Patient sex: M
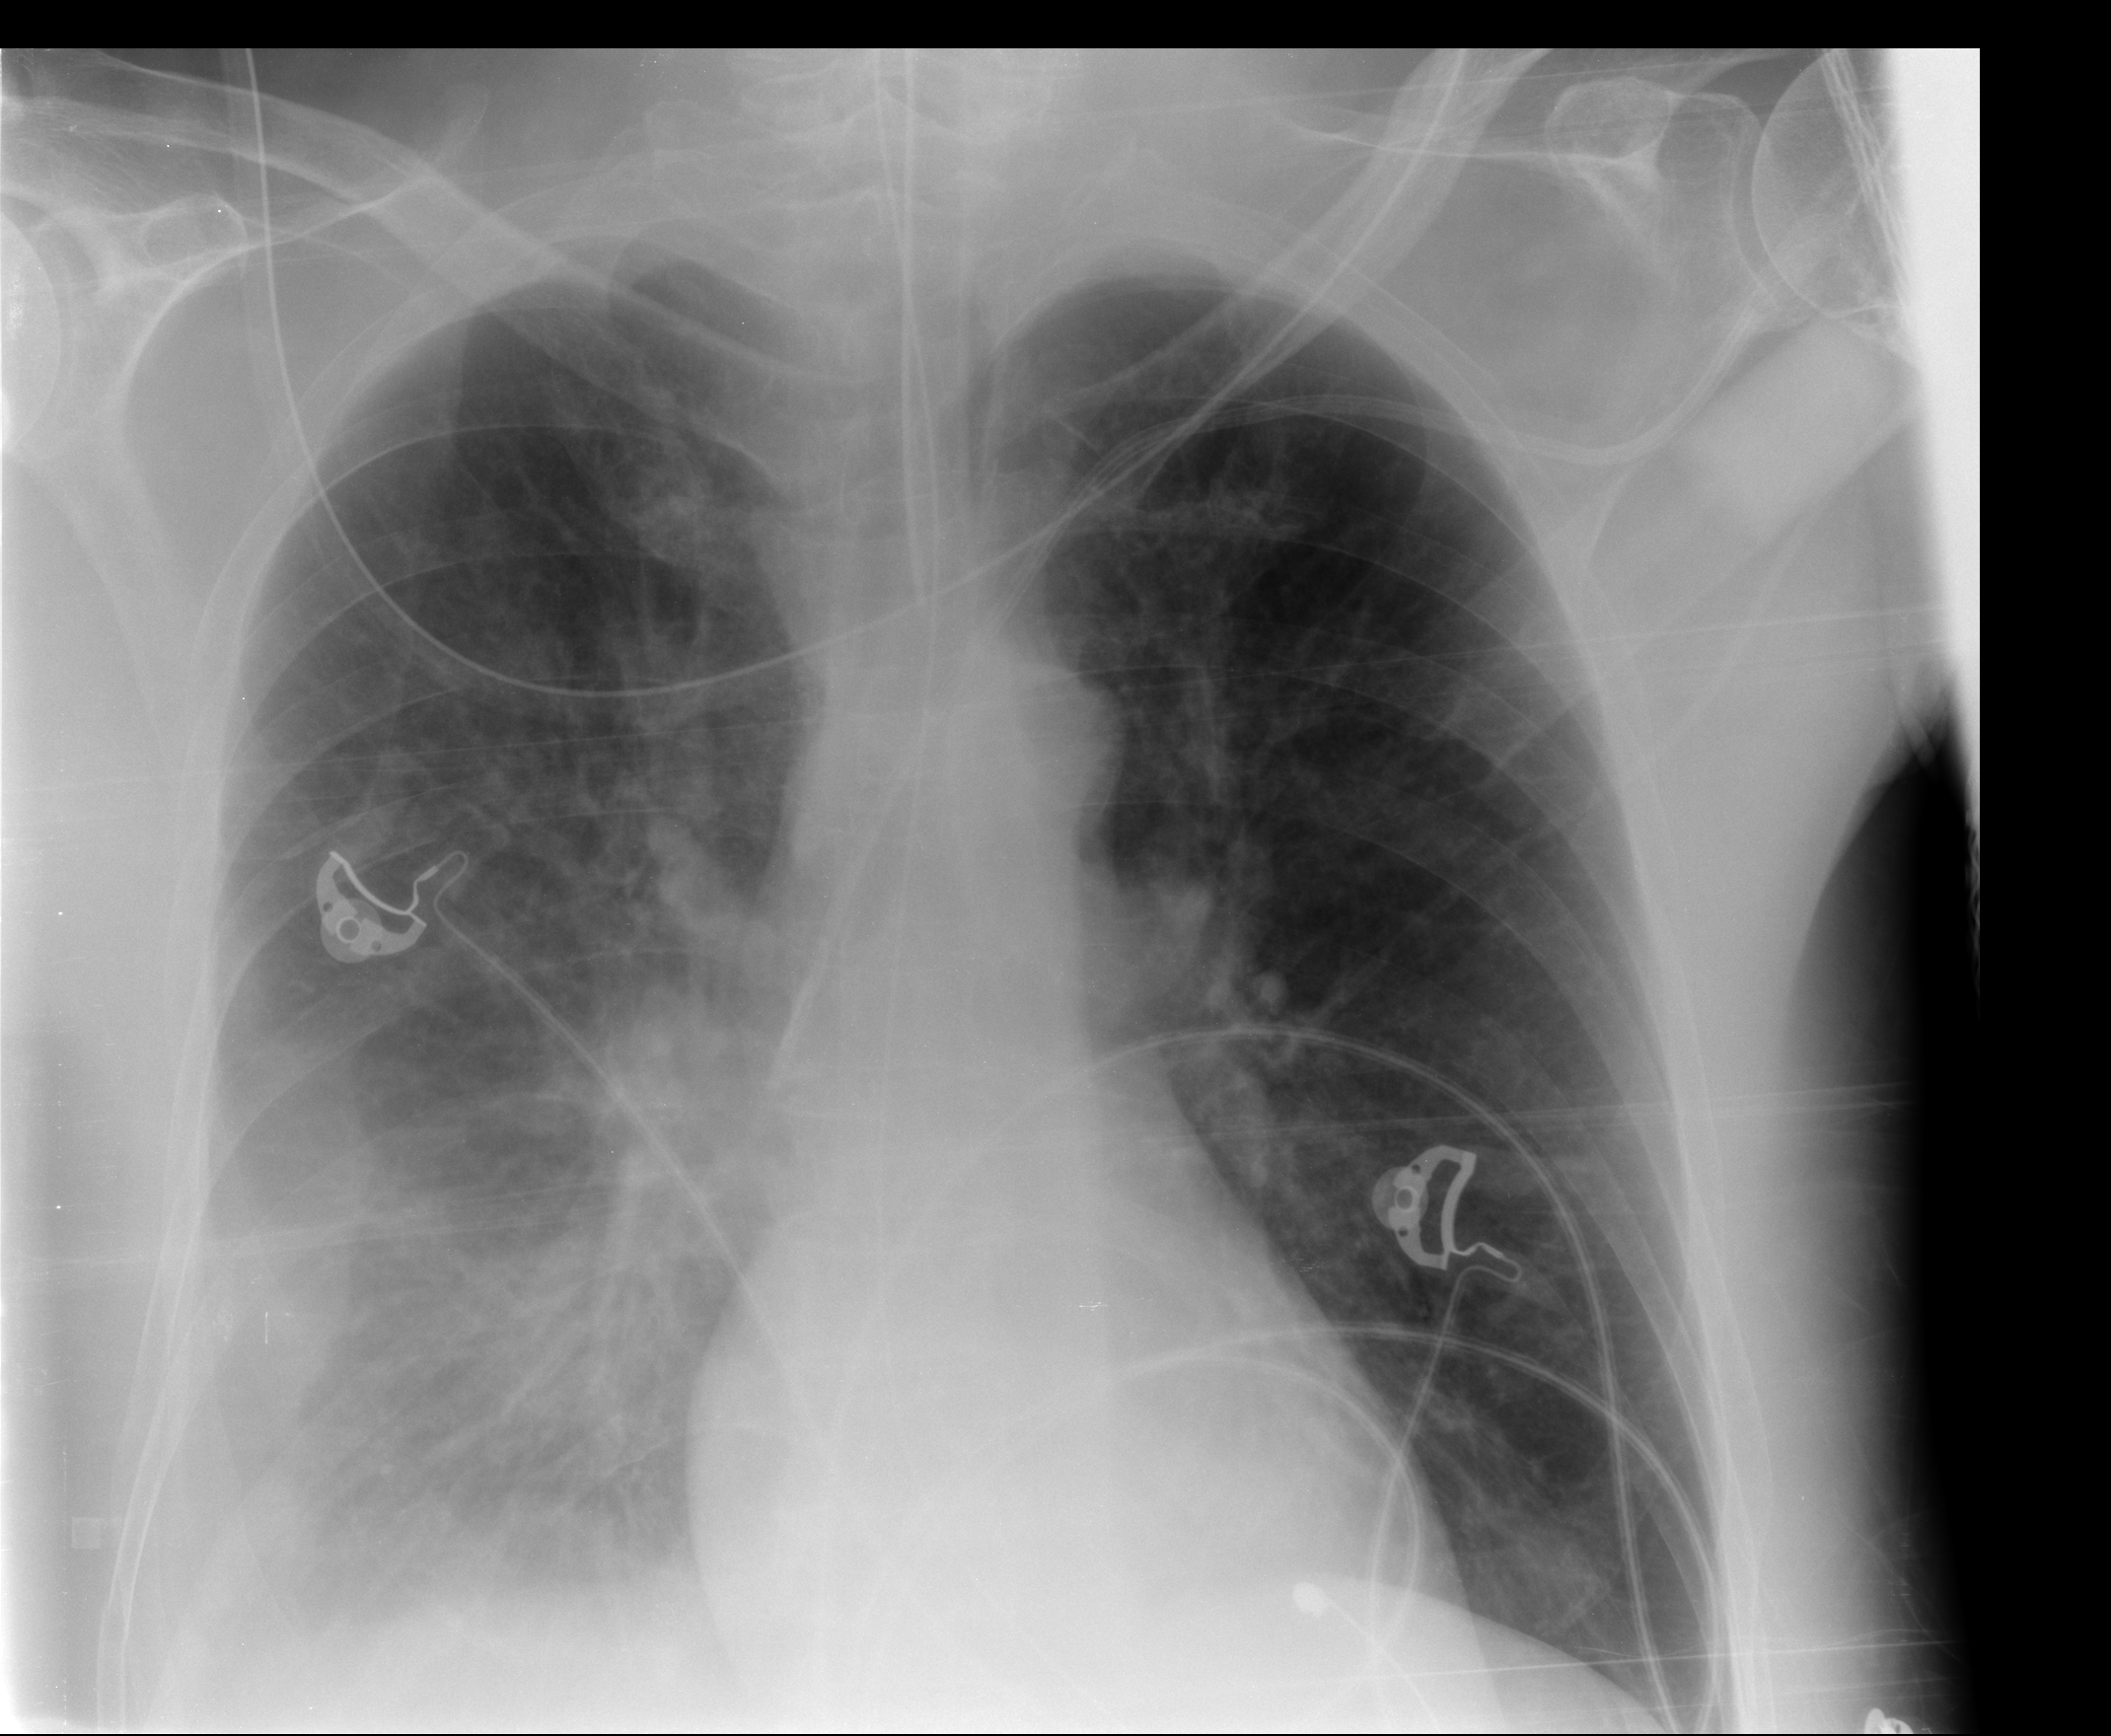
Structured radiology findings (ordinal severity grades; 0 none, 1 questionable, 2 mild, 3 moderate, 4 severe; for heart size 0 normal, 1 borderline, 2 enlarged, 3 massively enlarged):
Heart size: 0
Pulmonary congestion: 2
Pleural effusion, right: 3
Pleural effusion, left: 0
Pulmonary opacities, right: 2
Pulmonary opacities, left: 0
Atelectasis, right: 3
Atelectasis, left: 0